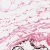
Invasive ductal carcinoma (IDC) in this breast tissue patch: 0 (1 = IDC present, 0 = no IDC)